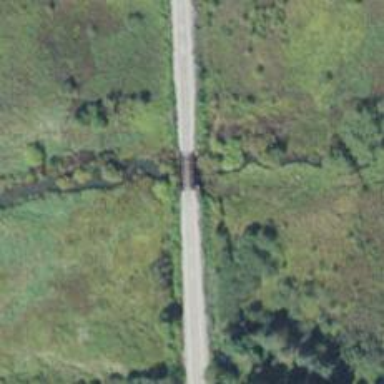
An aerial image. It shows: Bridge over railway line.